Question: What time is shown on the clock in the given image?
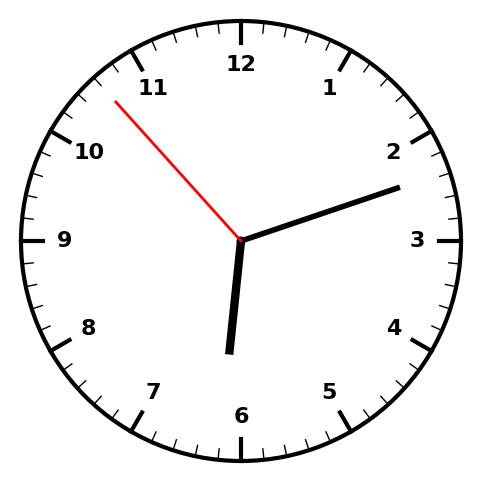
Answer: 06:11:53